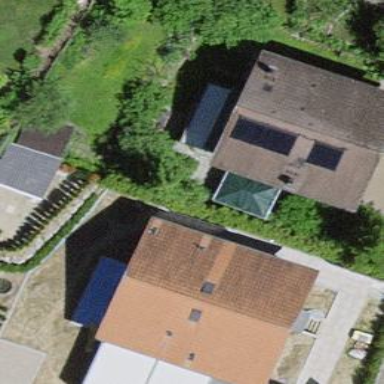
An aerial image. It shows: Detached building.